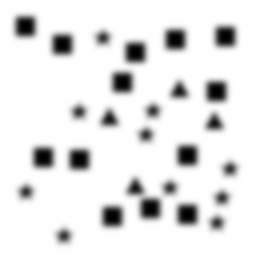
Squares: 13
Triangles: 4
Stars: 10
Total shapes: 27